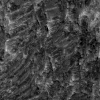
Atmospheric dust classification: not_dusty